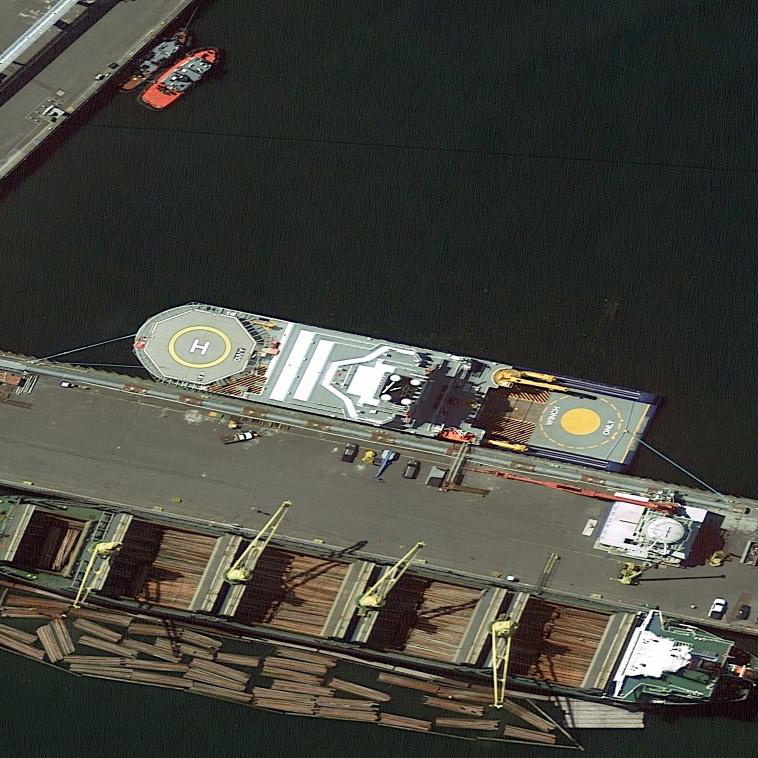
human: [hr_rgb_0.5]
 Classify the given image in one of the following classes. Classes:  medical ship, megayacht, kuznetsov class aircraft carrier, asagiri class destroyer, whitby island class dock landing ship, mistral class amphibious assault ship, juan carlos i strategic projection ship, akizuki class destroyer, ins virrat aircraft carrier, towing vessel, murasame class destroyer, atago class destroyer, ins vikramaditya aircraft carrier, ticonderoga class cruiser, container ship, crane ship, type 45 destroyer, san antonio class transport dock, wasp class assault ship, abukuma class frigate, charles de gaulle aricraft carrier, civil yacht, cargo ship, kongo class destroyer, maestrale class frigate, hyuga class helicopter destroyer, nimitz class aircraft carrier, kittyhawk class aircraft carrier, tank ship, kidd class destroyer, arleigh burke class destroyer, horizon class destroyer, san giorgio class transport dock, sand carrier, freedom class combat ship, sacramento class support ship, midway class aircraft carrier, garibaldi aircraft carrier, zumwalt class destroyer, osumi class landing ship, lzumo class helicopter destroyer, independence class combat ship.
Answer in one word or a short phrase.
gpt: Cargo ship